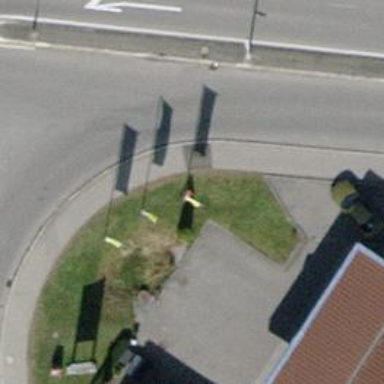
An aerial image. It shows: Asphalt sidewalk.